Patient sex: F
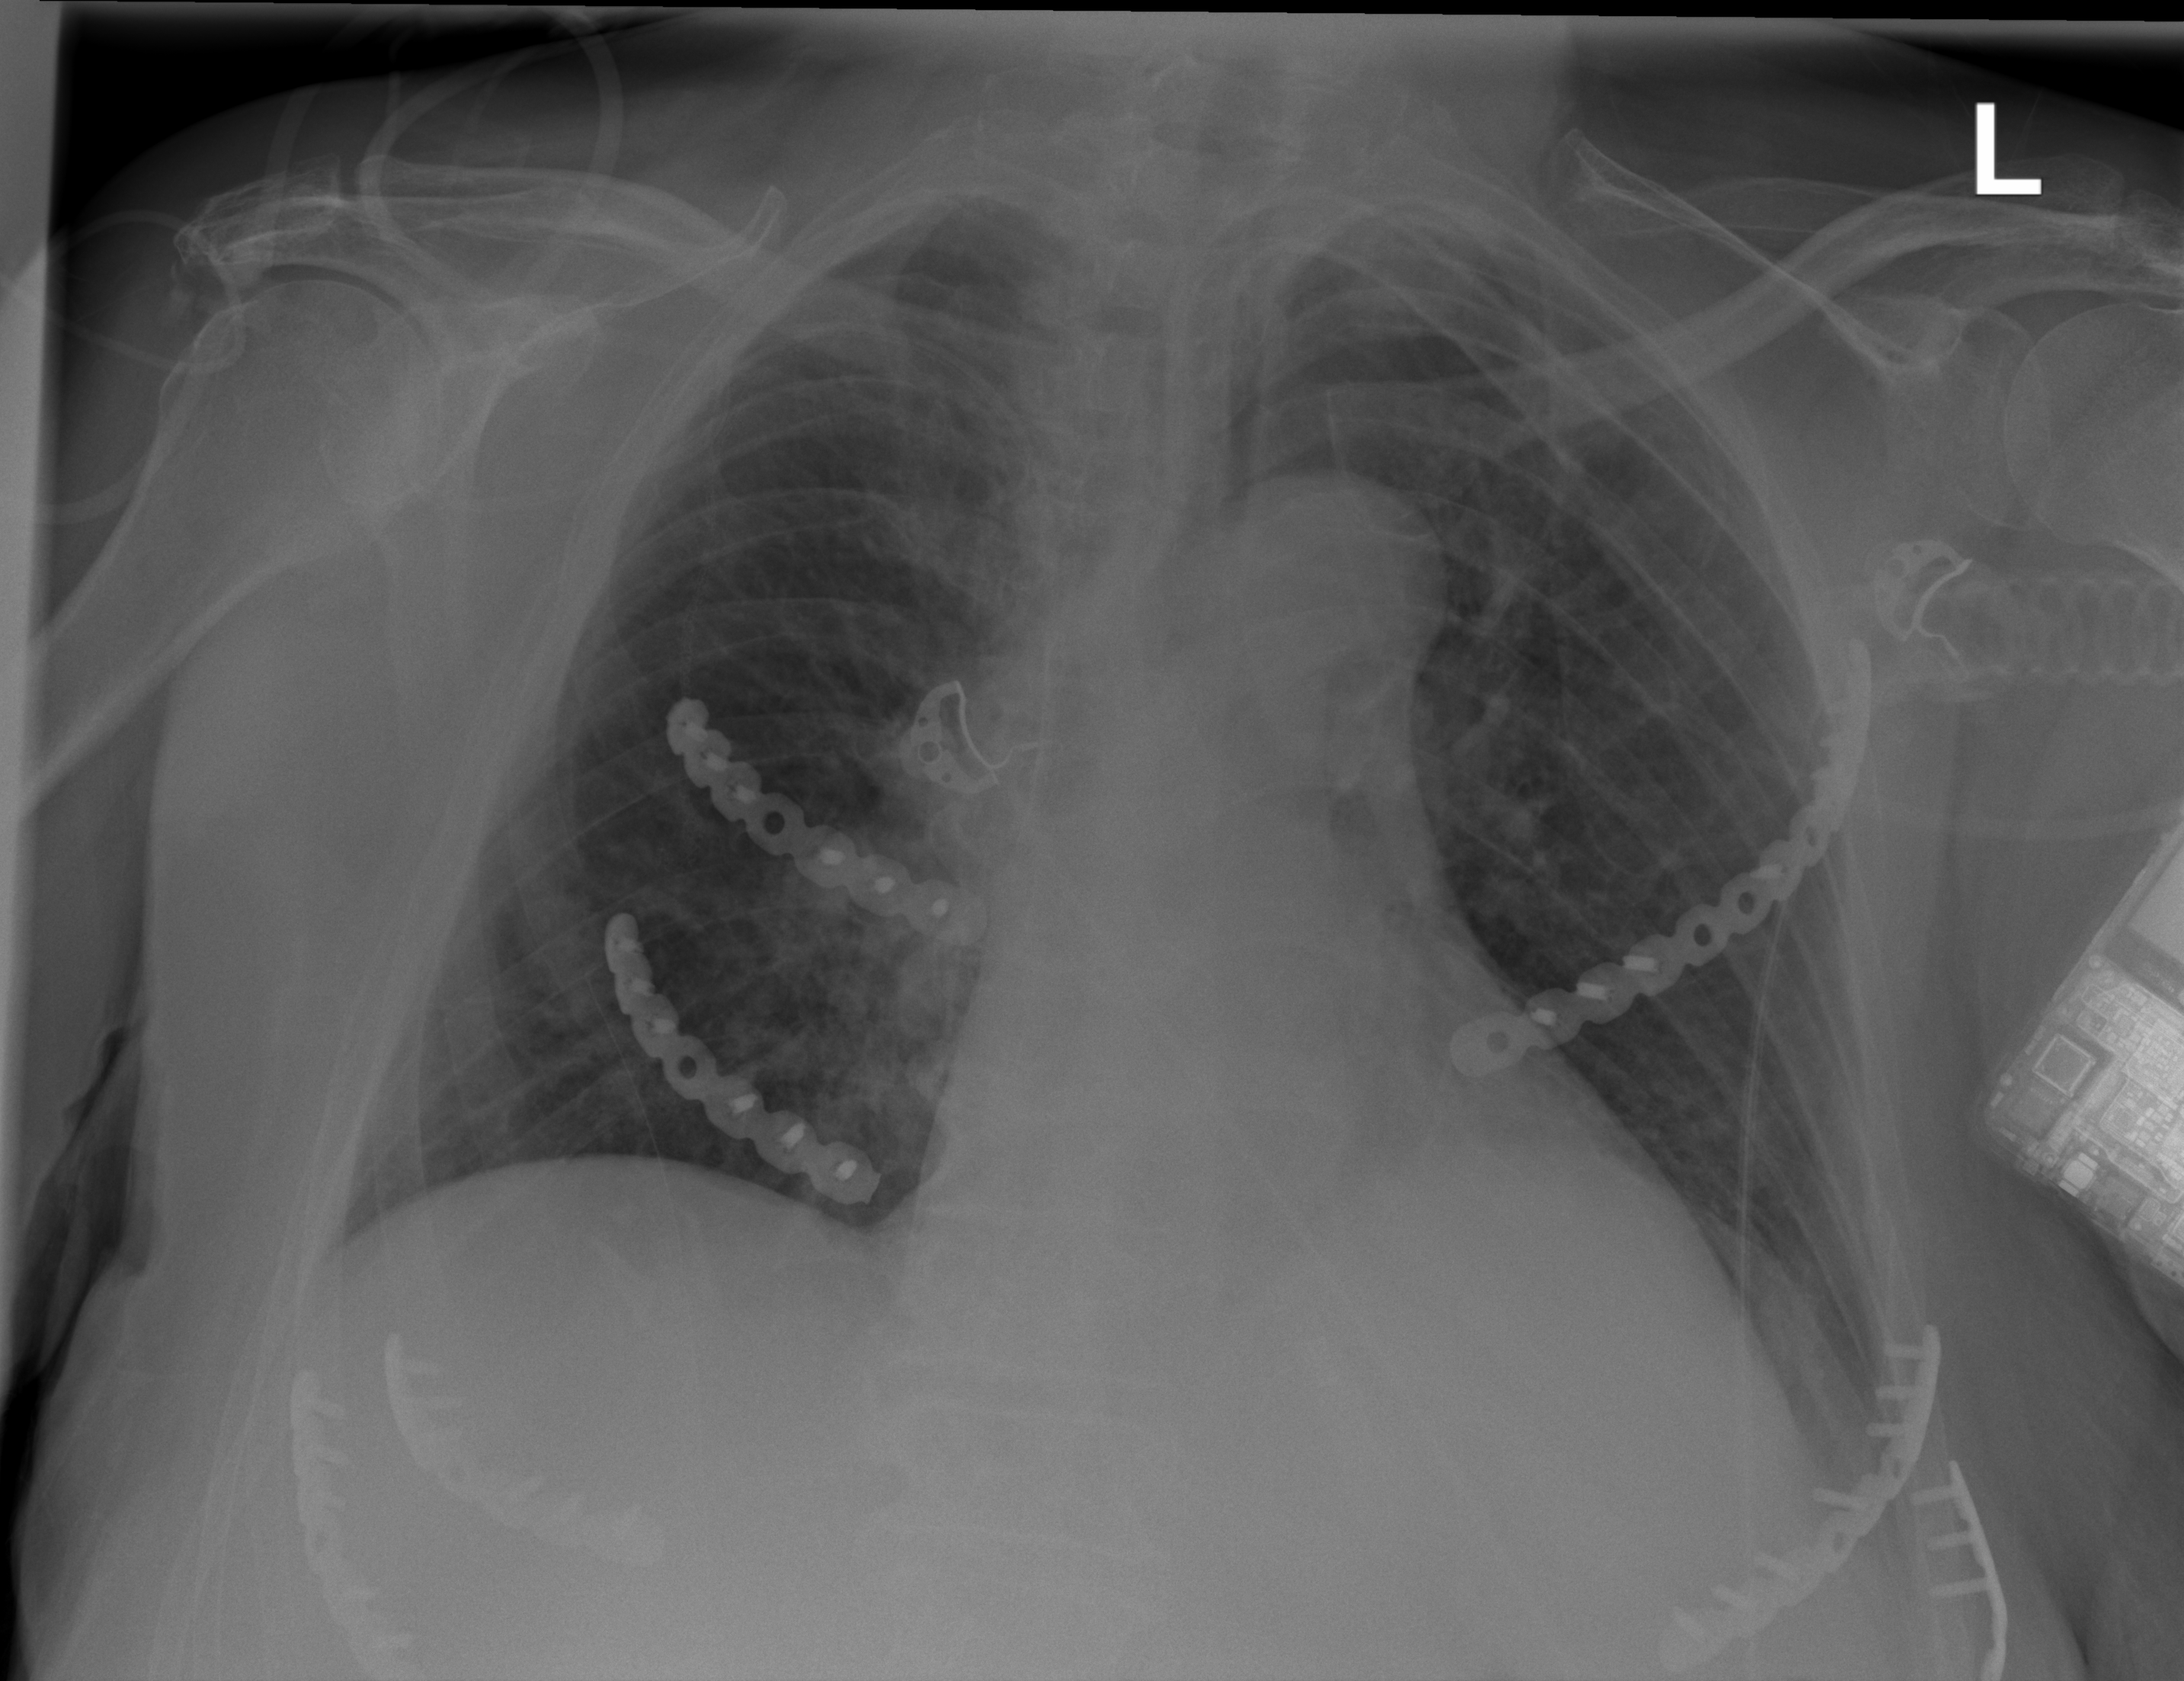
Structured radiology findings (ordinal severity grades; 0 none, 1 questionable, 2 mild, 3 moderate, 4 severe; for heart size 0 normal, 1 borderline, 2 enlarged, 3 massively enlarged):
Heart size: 2
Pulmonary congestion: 1
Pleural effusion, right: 0
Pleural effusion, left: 1
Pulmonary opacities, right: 0
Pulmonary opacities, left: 0
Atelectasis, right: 0
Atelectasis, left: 2